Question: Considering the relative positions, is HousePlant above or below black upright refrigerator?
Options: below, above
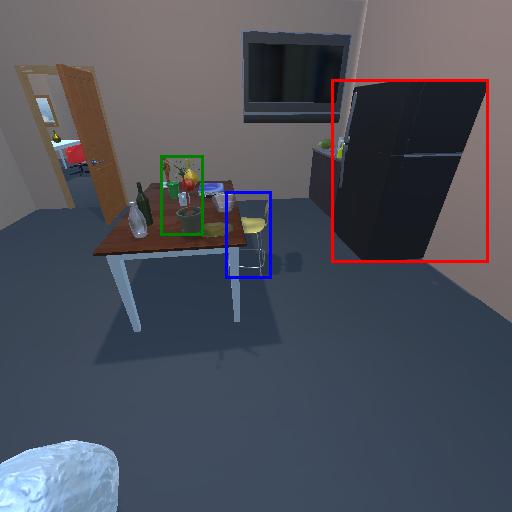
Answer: below